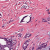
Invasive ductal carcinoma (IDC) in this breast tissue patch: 0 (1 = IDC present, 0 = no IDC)